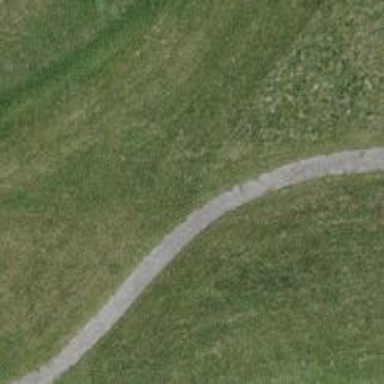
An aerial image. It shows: Designated golf cart path along service road.